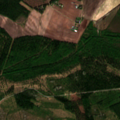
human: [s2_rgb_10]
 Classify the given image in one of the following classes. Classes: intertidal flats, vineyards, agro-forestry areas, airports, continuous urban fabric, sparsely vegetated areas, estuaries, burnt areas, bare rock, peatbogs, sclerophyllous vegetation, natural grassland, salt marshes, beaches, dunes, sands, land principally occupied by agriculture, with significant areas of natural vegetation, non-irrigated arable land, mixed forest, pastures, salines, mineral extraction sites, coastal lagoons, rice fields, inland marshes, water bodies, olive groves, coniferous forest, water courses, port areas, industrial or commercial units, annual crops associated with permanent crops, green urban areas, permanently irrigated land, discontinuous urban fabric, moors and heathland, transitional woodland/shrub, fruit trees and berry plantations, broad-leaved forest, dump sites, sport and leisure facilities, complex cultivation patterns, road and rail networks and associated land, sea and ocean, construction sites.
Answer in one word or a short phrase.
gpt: non-irrigated arable land, broad-leaved forest, coniferous forest, mixed forest, transitional woodland/shrub